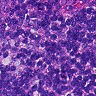
Metastatic tissue present: no